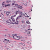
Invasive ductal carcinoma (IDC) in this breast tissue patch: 1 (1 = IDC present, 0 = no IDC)